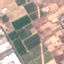
Label: PermanentCrop